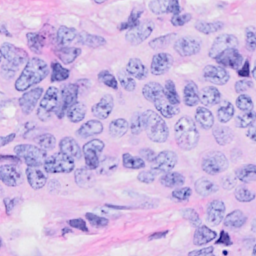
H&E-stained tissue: Breast